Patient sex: F
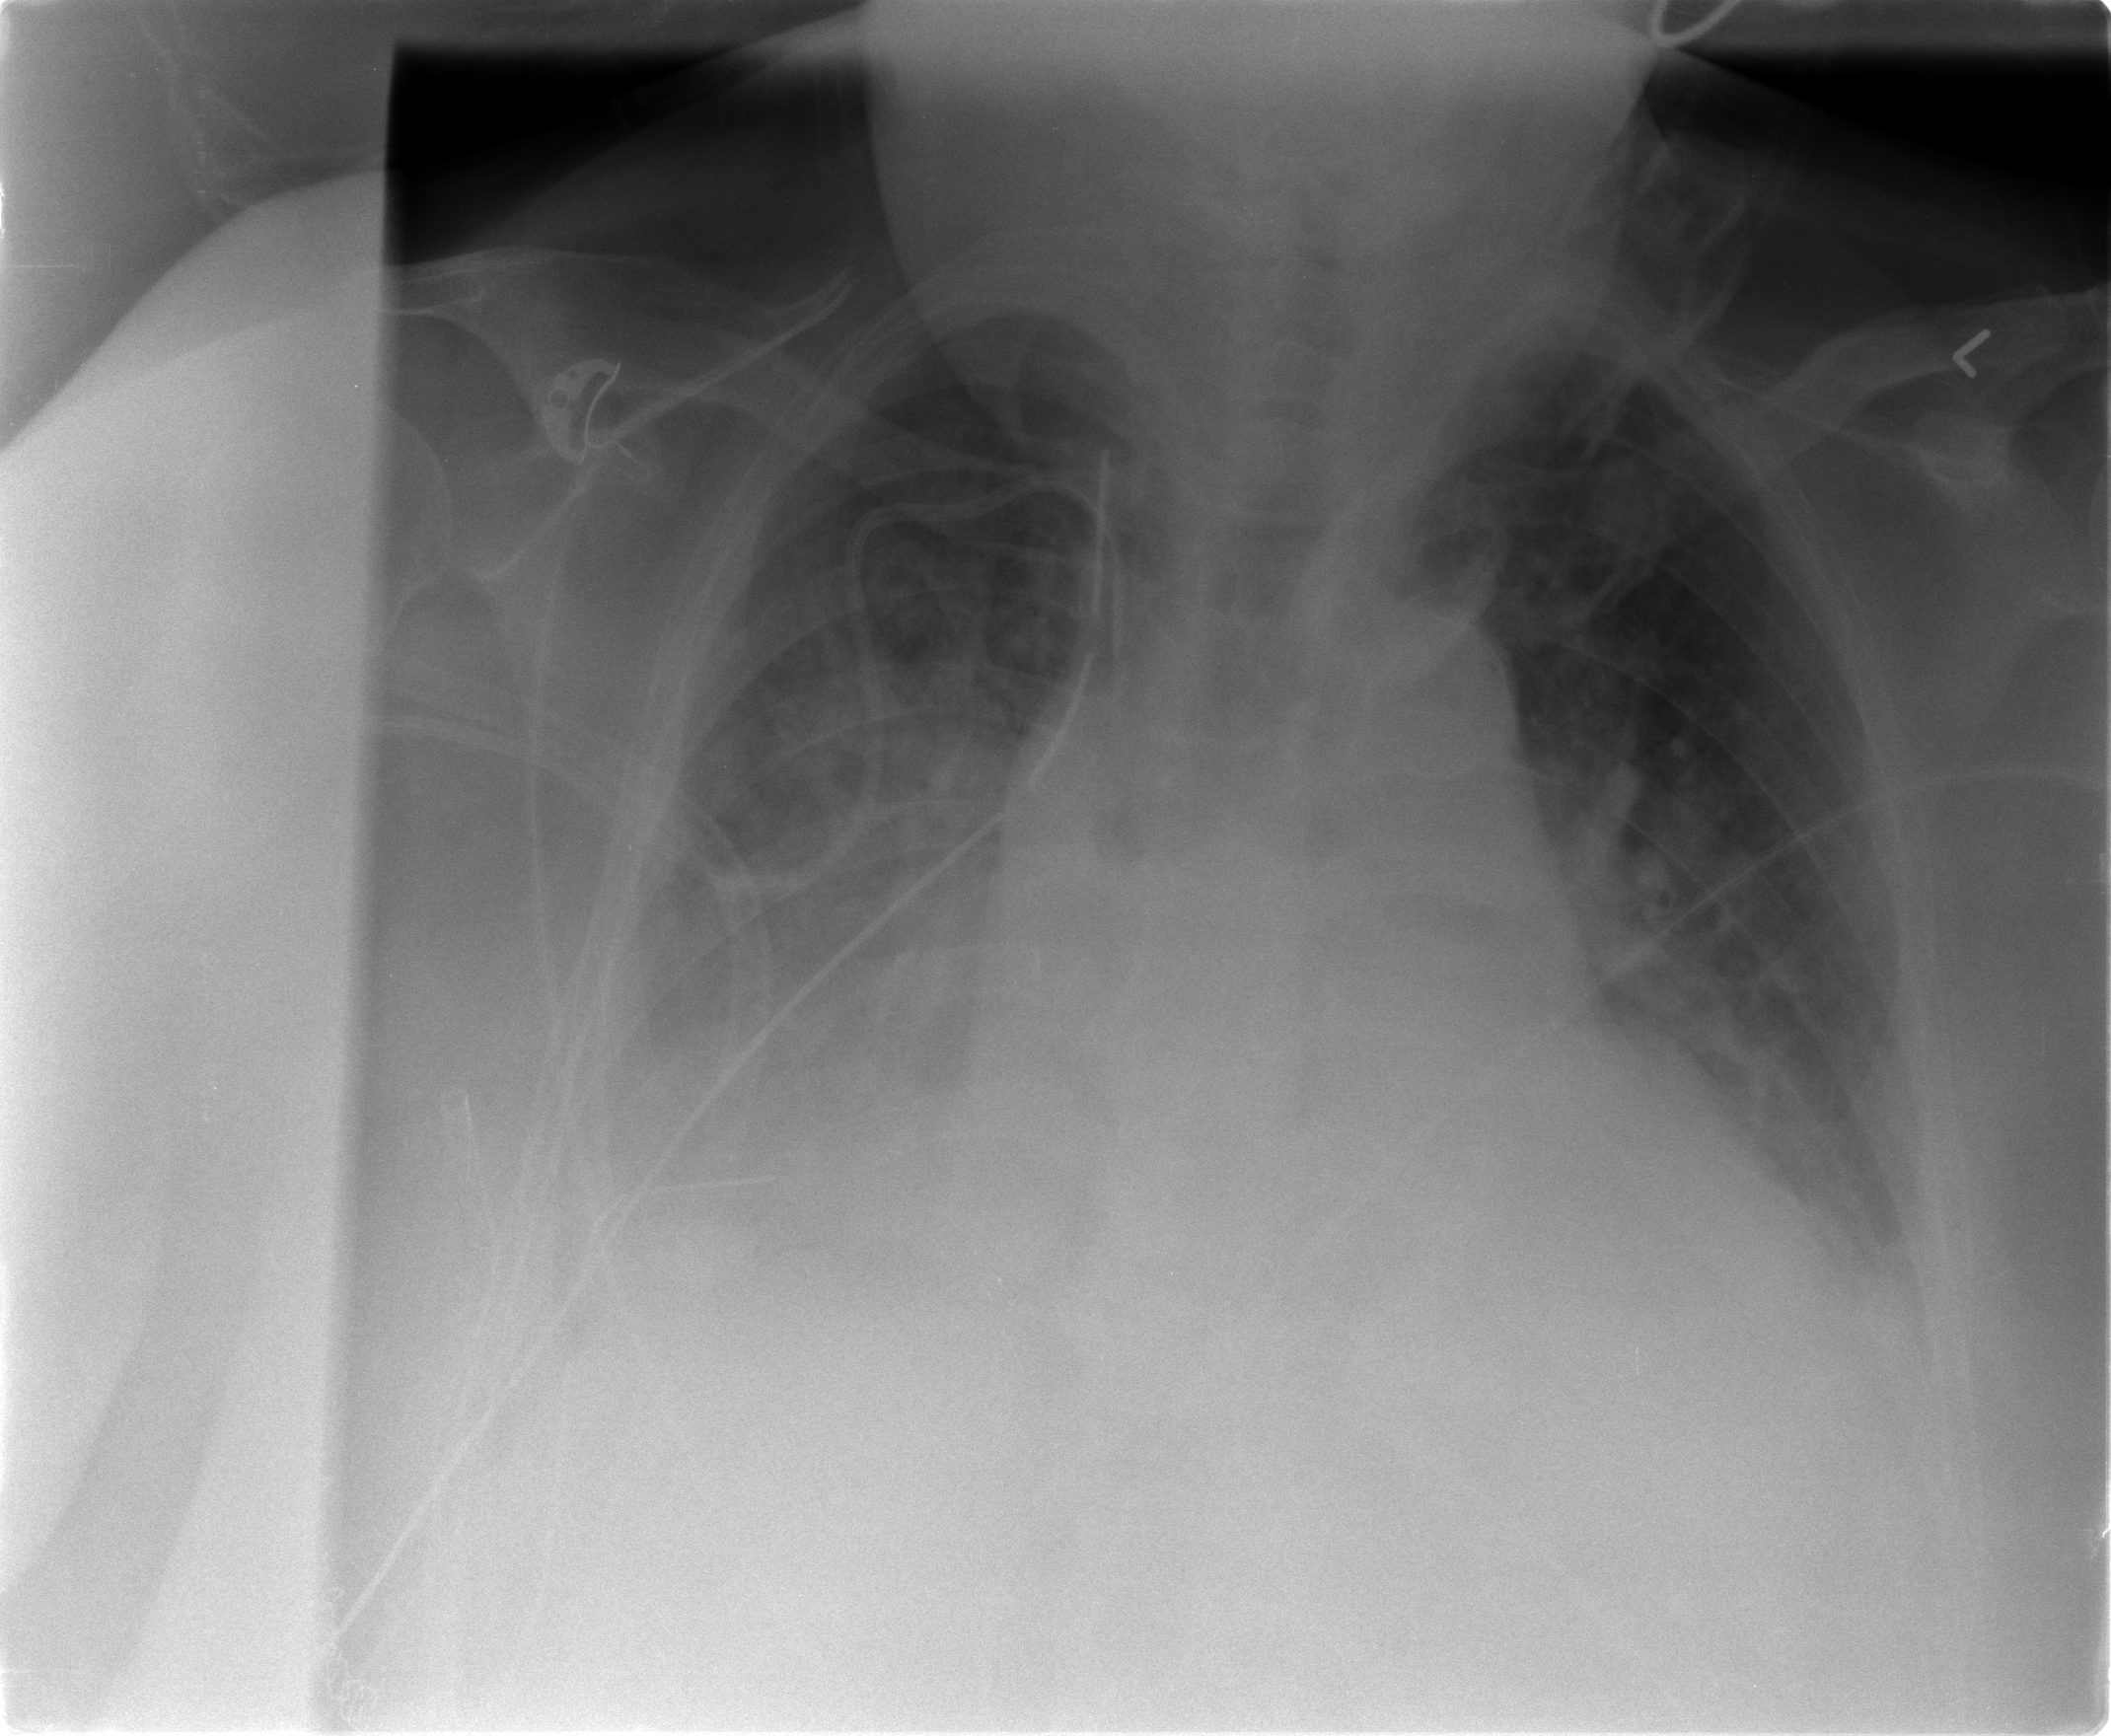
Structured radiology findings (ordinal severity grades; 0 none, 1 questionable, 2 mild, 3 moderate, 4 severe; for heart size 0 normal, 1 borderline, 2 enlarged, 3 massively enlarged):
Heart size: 2
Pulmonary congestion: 2
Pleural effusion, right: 3
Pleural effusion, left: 2
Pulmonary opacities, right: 2
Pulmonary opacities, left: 1
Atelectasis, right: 2
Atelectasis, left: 2